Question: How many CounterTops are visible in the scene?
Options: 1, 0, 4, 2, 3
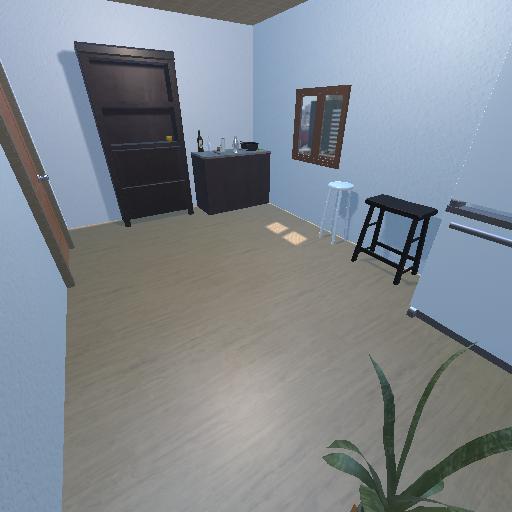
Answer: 1